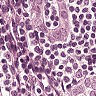
Metastatic tissue present: yes